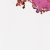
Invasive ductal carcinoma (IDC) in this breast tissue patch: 0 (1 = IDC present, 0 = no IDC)